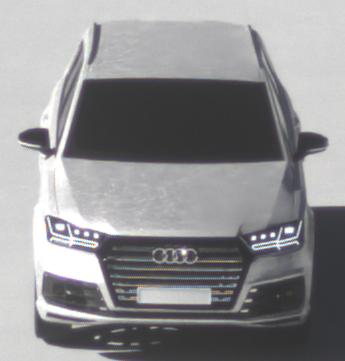
Make: Audi
Model: SQ7
Detailed model: -
Model produced from: 2016
Model produced until: 2018
Doors: 5
Color: white
Road condition: dry road
Daytime: morning or afternoon
Contrast: high contrast